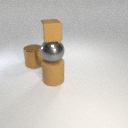
large gray metal sphere below small brown rubber cube